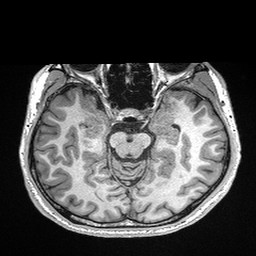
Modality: T1w
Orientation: coronal
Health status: healthy
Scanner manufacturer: siemens
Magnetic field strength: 3 T
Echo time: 0.00298 s